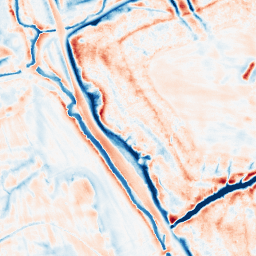
Category: edge_preserving
Decomposition family: bilateral
Decomposition parameters: d: 21
sigma_color: 150
sigma_space: 50
Upsampling method: sinc_hamming
Upsampling parameters: scale: 2
kernel_size: 8
Upsampling scale: 2